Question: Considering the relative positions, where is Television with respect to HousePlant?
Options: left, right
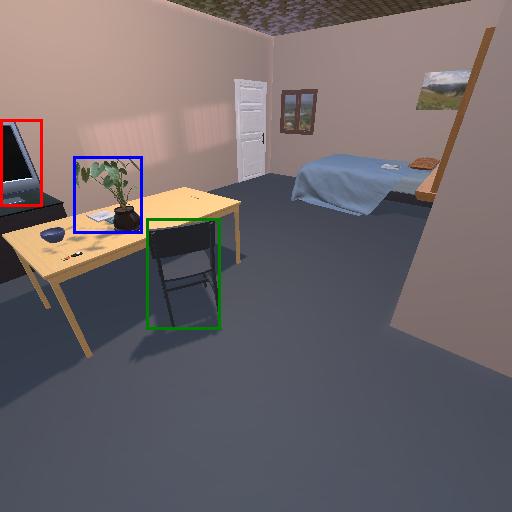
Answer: left